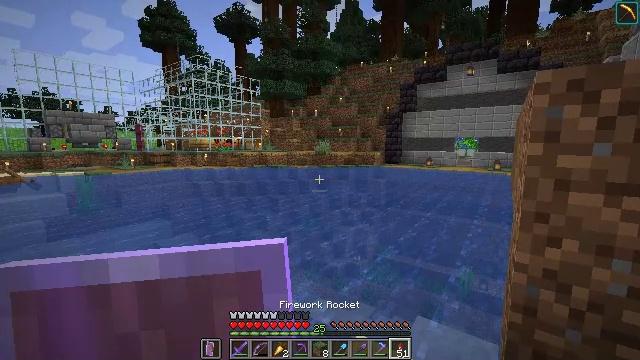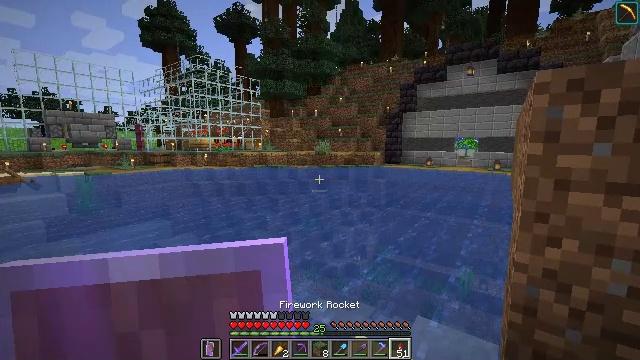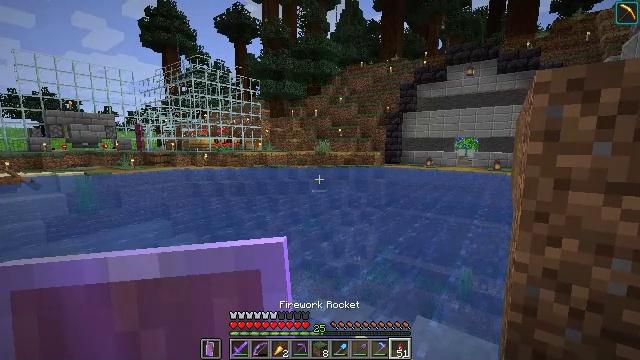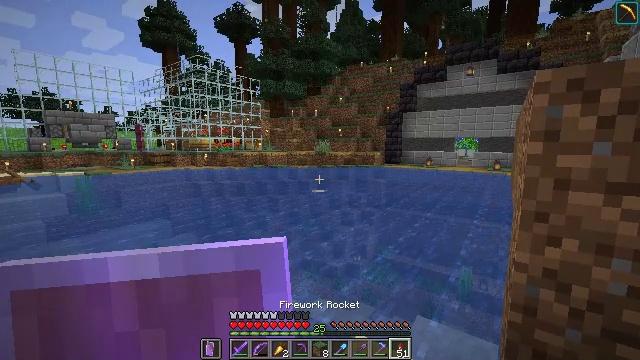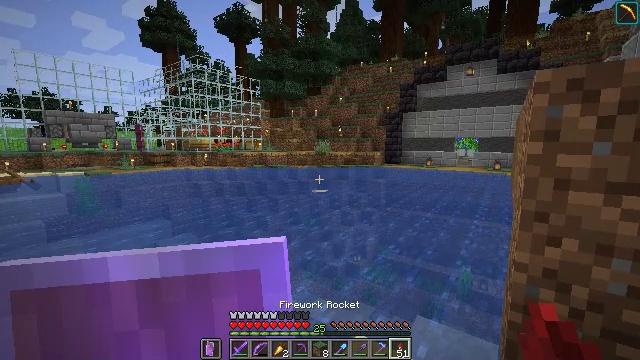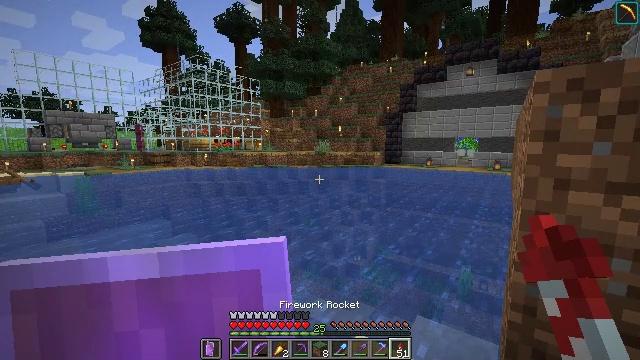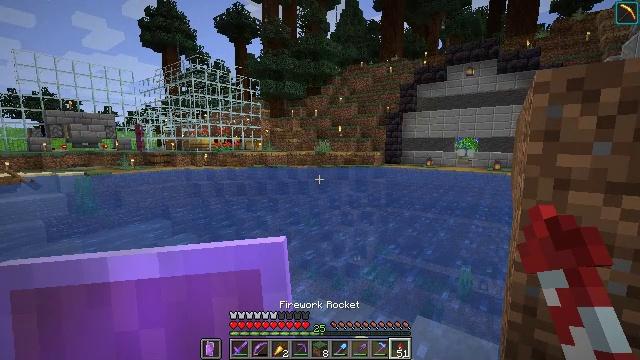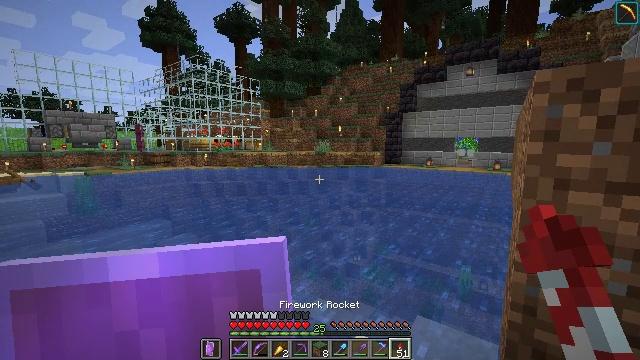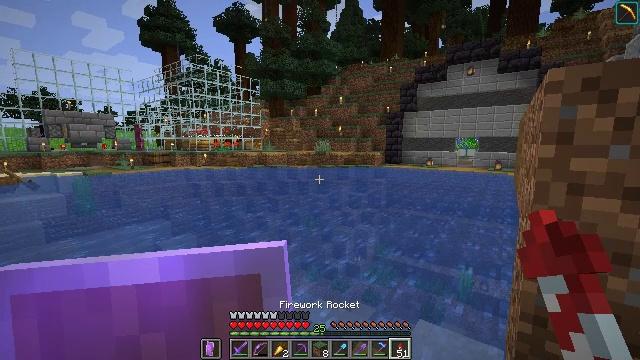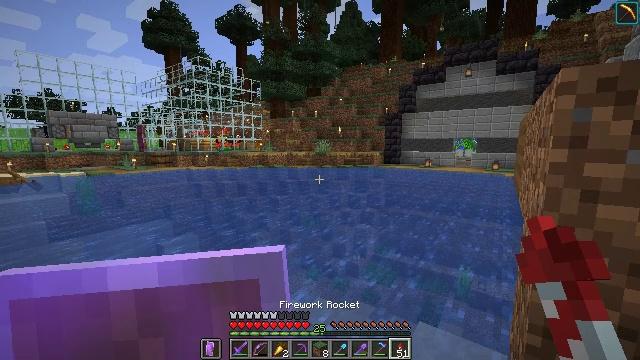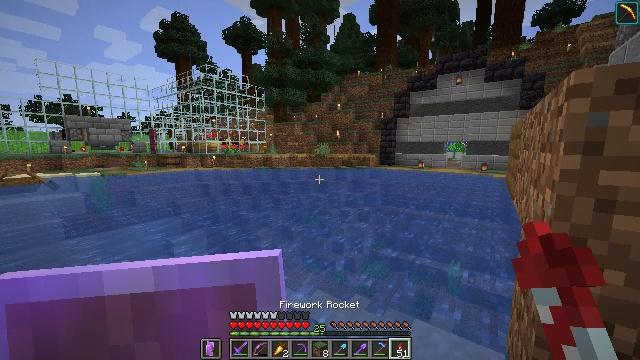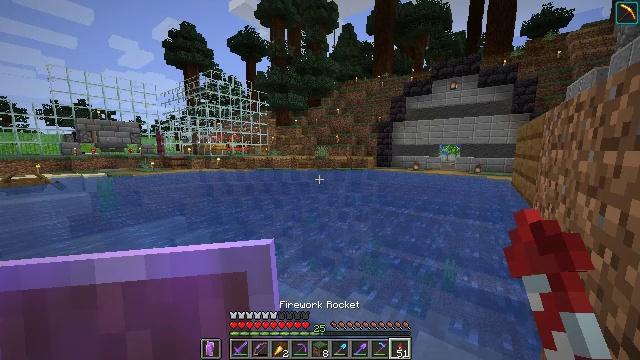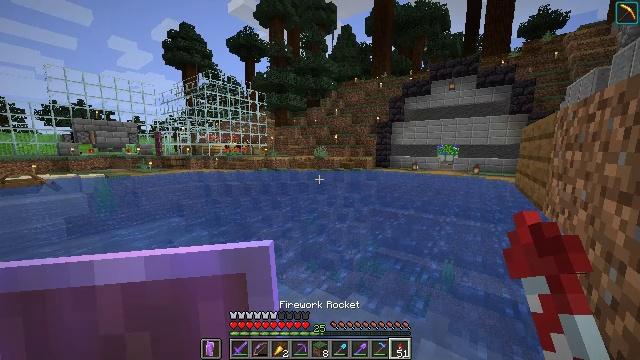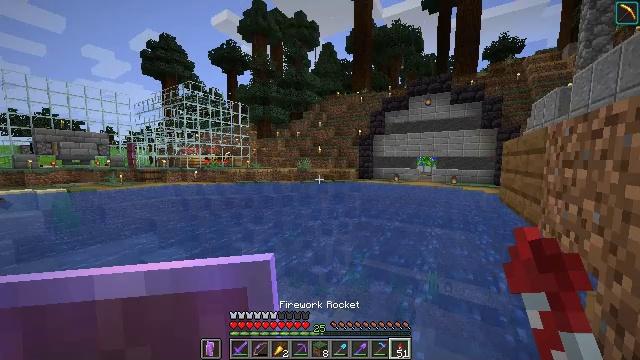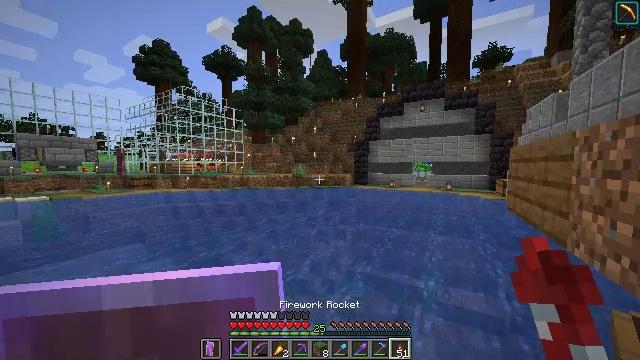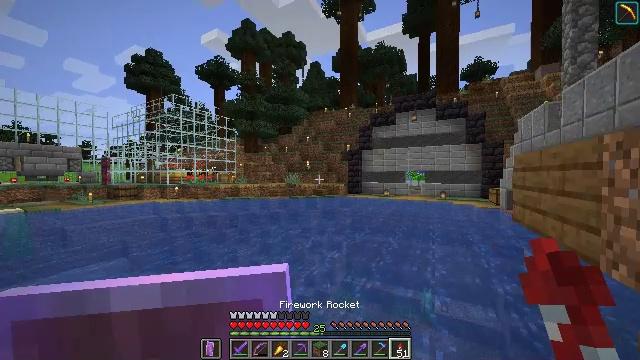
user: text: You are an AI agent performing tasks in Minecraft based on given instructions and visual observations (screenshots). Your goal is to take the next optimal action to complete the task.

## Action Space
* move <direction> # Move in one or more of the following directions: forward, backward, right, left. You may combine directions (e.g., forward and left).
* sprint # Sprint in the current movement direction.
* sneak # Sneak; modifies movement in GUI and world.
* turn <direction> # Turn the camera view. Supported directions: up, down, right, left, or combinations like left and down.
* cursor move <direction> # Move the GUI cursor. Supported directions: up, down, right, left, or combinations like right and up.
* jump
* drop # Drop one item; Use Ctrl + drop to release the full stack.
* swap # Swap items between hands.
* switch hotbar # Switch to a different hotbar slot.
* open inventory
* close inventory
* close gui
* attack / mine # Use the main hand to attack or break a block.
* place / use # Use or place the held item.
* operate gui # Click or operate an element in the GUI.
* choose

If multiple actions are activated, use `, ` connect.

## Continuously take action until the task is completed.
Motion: motion action
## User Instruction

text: Mine fern in the forest.
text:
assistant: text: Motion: no_op
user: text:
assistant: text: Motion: no_op
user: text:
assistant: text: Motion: no_op
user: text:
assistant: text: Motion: no_op
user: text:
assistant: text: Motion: no_op
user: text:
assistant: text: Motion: no_op
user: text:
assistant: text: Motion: no_op
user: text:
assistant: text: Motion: move forward, sprint
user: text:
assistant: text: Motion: move forward, sprint
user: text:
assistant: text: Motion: move forward, sprint
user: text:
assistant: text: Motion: move forward, sprint
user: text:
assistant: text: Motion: move forward, sprint
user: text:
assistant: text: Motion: move forward, sprint, turn right and up
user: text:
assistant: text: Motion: move forward, sprint, turn right and up
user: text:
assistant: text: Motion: move forward, sprint, turn right and up
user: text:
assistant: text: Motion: move forward, sprint, turn right and up, jump
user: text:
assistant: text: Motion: move forward, sprint, turn right and up, jump
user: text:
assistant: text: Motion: move forward, sprint, turn right and up, jump
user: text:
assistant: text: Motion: move forward, sprint, turn right and up, jump
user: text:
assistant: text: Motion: move forward, sprint, turn right and up
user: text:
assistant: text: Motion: move forward, sprint, turn right and up, jump
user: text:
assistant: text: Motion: move forward, sprint, turn right and up, jump
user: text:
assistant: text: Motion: move forward, sprint, jump
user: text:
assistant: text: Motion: move forward, sprint, use / place, jump
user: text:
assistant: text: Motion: move forward, sprint, use / place, jump
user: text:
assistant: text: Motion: move forward, sprint, use / place, jump
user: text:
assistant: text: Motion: move forward, sprint, jump
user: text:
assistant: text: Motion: move forward, sprint, jump
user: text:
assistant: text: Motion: move forward, sprint, jump
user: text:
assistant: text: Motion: move forward, sprint, turn up, jump